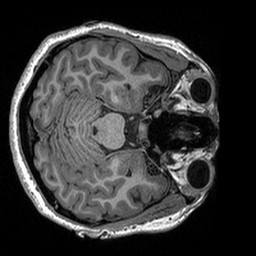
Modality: T1w
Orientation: axial
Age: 22
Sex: female
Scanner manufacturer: siemens
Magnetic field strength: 3 T
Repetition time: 2.3 s
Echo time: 0.00298 s